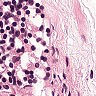
Metastatic tissue present: no